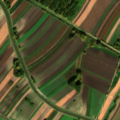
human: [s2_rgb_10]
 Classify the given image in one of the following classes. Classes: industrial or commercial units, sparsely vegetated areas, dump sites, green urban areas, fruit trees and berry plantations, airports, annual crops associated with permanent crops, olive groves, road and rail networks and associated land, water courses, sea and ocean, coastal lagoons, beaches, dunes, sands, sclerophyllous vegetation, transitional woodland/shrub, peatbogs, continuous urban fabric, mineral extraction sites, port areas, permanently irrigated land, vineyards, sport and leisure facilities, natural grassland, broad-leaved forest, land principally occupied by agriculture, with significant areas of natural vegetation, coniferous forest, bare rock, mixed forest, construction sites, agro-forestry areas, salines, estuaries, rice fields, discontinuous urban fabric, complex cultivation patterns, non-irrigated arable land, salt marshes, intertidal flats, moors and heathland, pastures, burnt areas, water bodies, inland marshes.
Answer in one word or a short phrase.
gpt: non-irrigated arable land, land principally occupied by agriculture, with significant areas of natural vegetation, broad-leaved forest